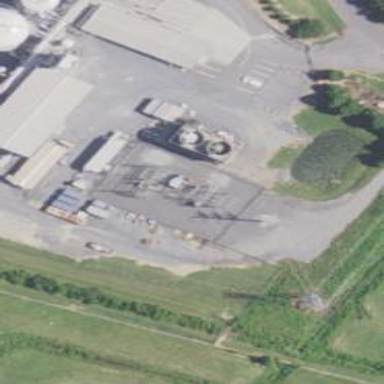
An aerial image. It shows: Industrial power substation surrounded by fence.